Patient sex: F
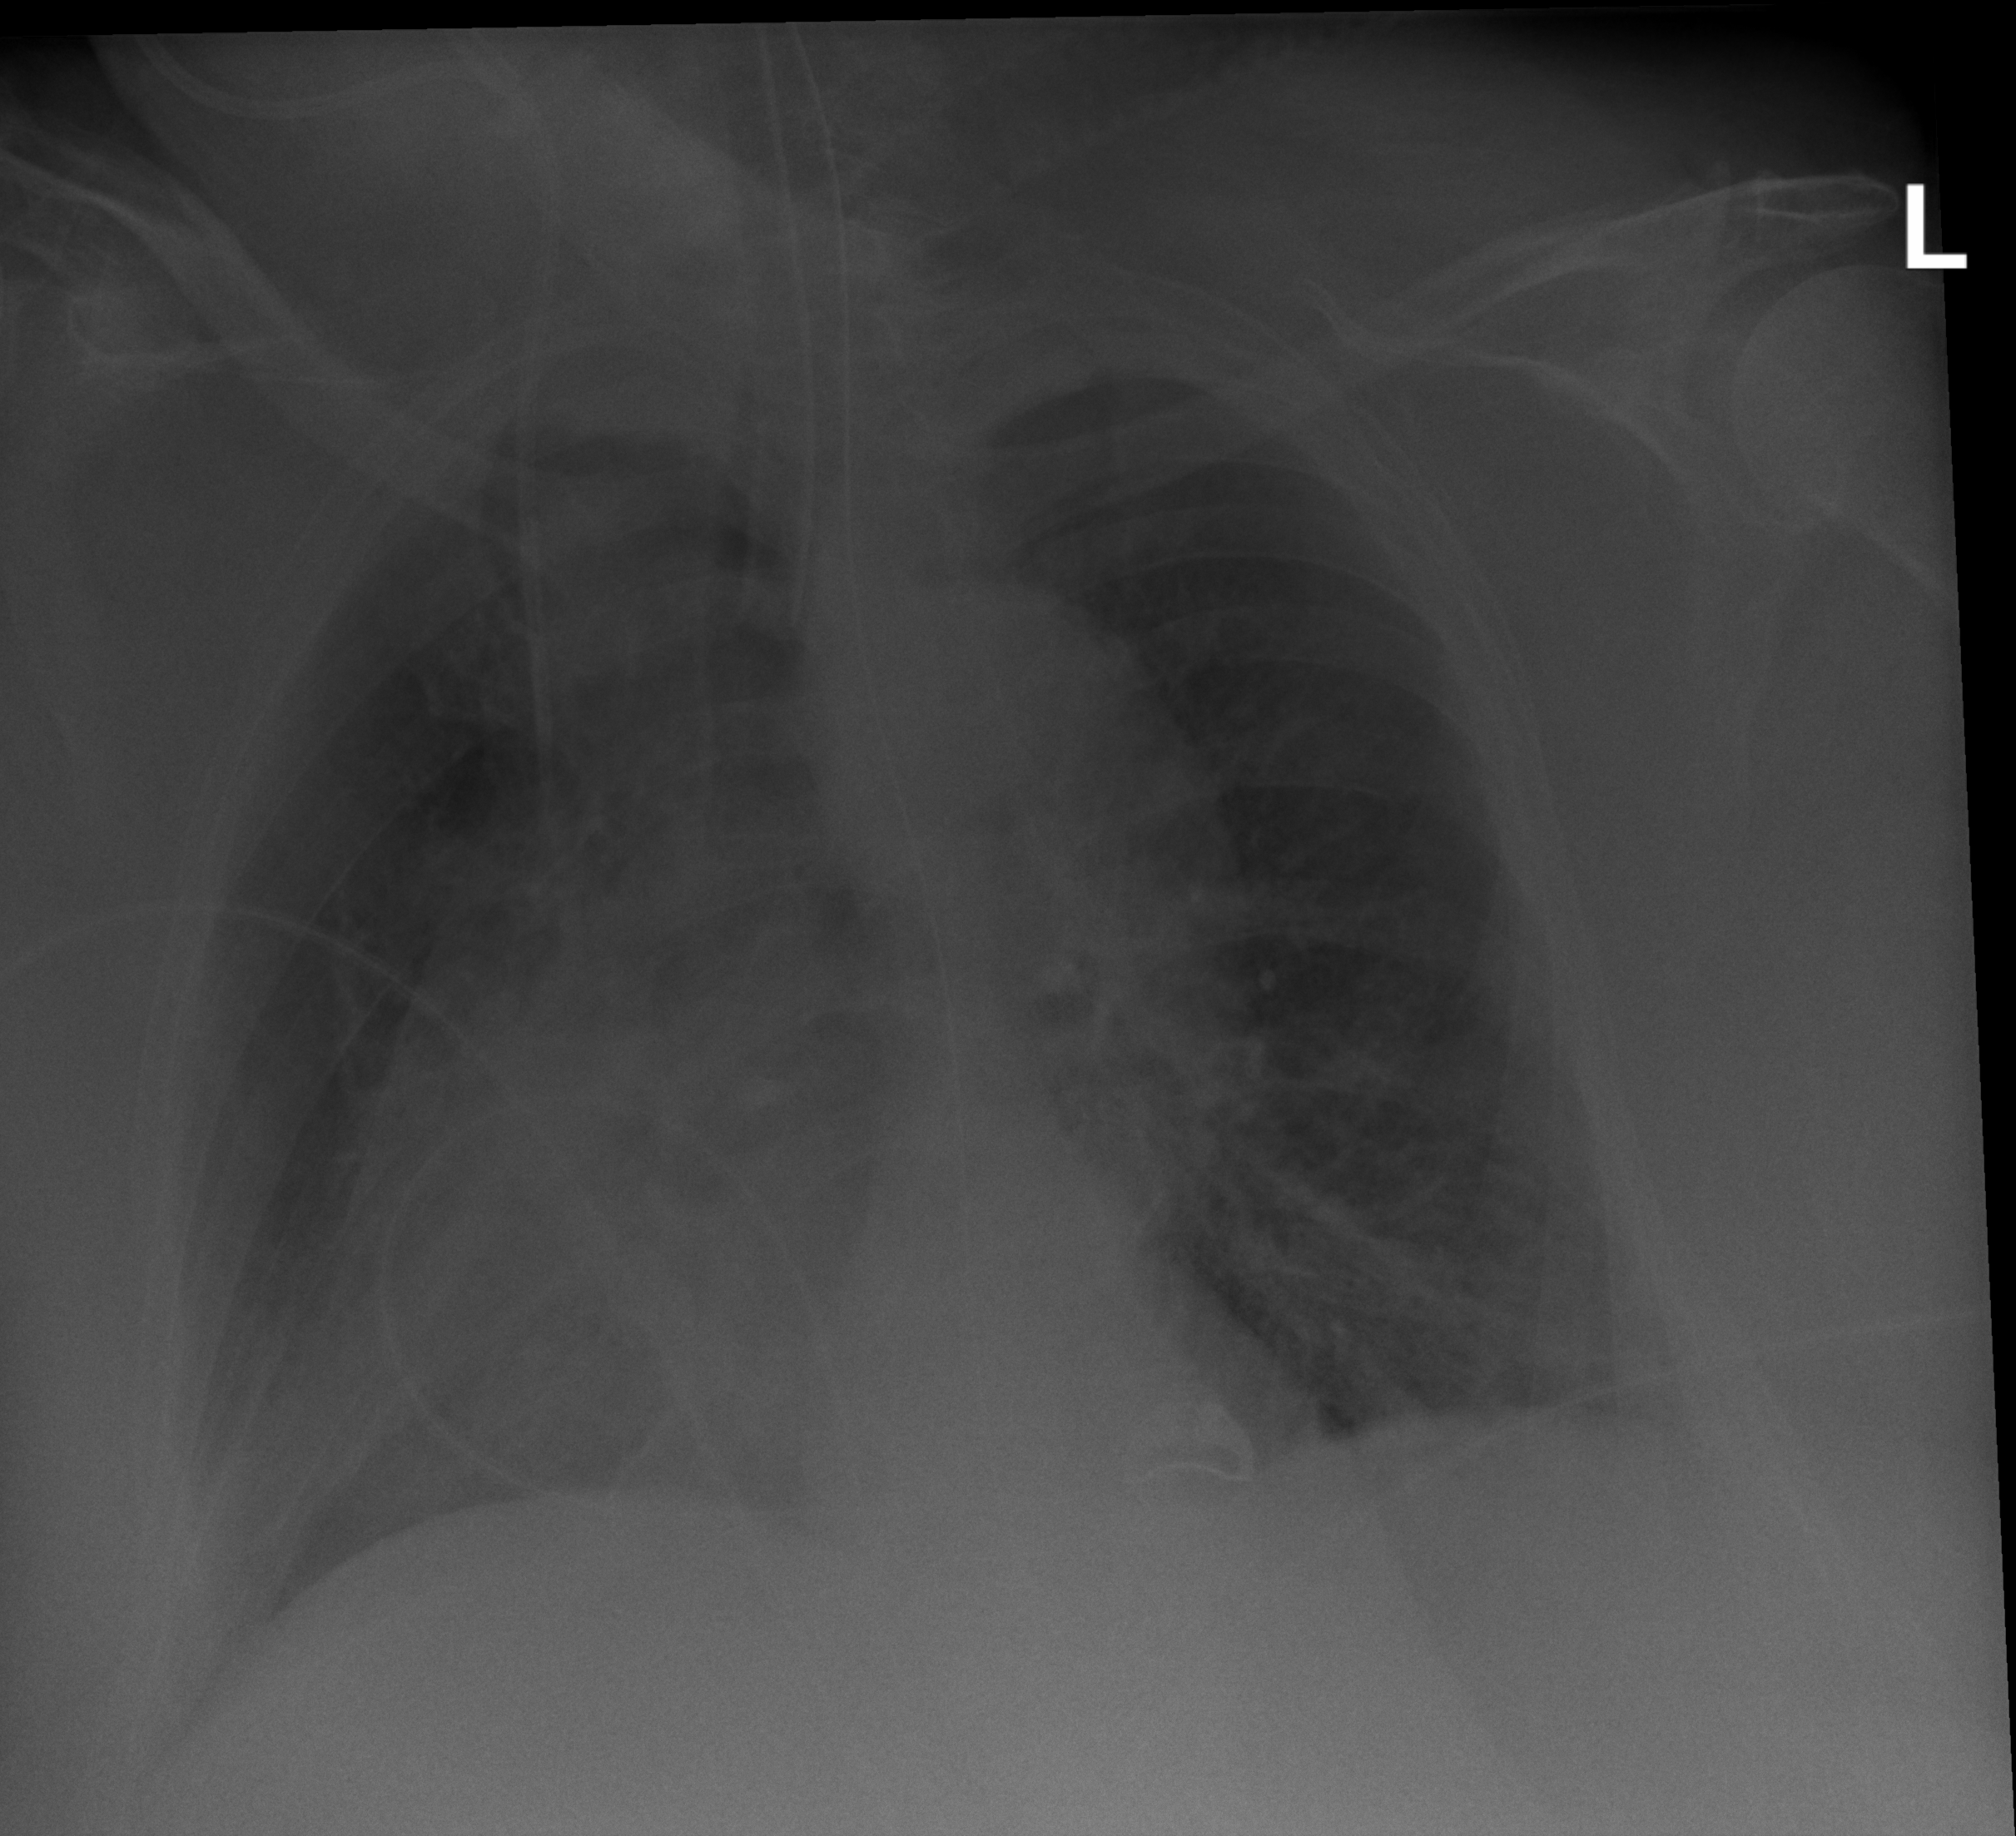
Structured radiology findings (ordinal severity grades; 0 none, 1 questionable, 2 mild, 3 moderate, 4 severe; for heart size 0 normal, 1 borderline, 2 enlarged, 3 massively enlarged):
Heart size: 3
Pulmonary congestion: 0
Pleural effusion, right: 0
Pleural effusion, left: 1
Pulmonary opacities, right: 0
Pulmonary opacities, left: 0
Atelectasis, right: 2
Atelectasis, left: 2